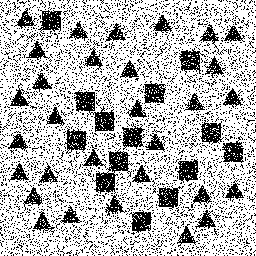
Squares: 14
Triangles: 30
Stars: 0
Total shapes: 44